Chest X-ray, AP view. Patient: 37 years old, sex F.
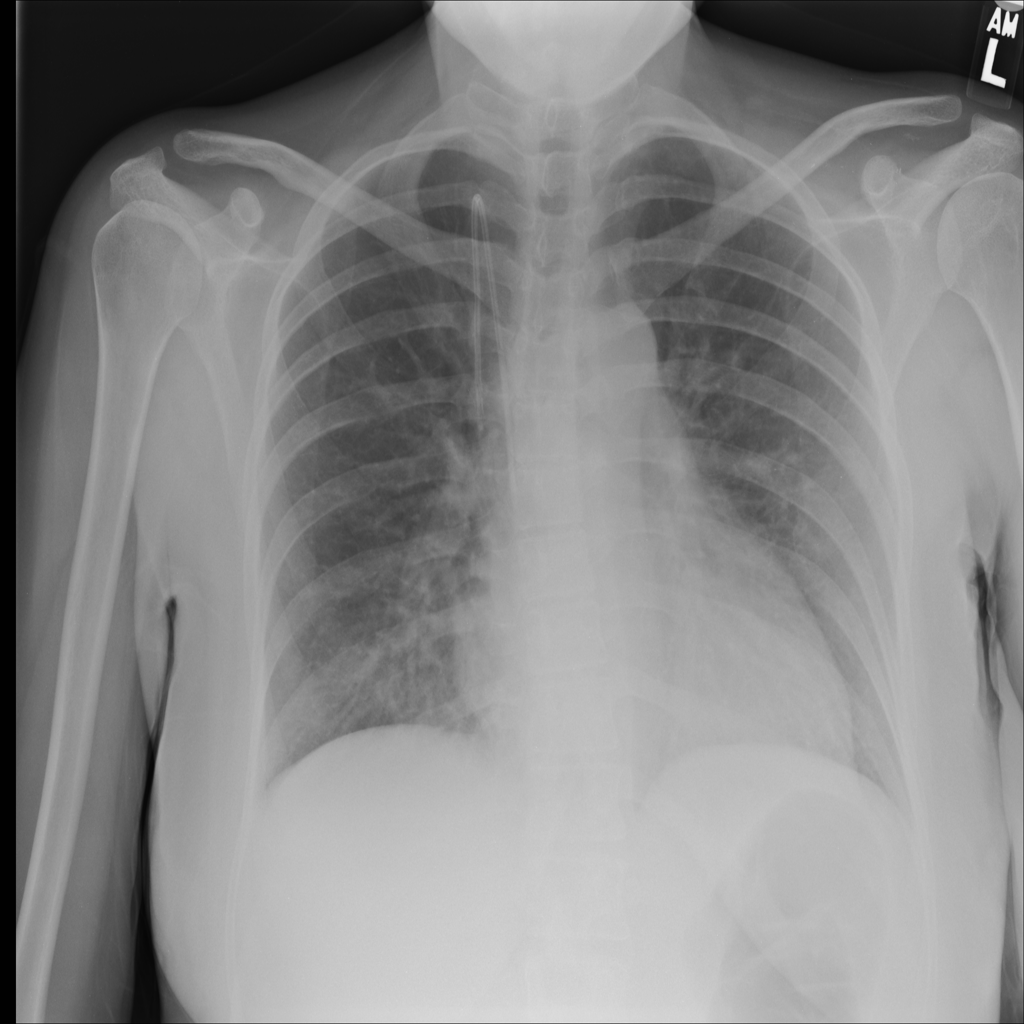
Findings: No Finding